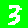
Digit: 3